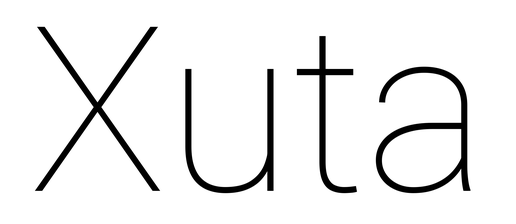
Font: Roboto_Thin